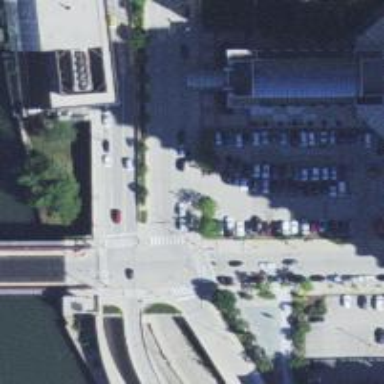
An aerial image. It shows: Footway with traffic island for pedestrians.